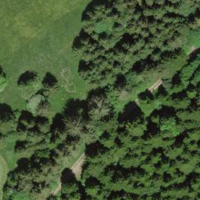
EUNIS habitat code: 44
Species observed at this site:
Silene dioica